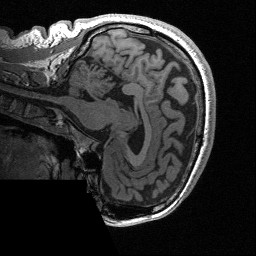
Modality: T1w
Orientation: sagittal